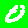
Digit: 0